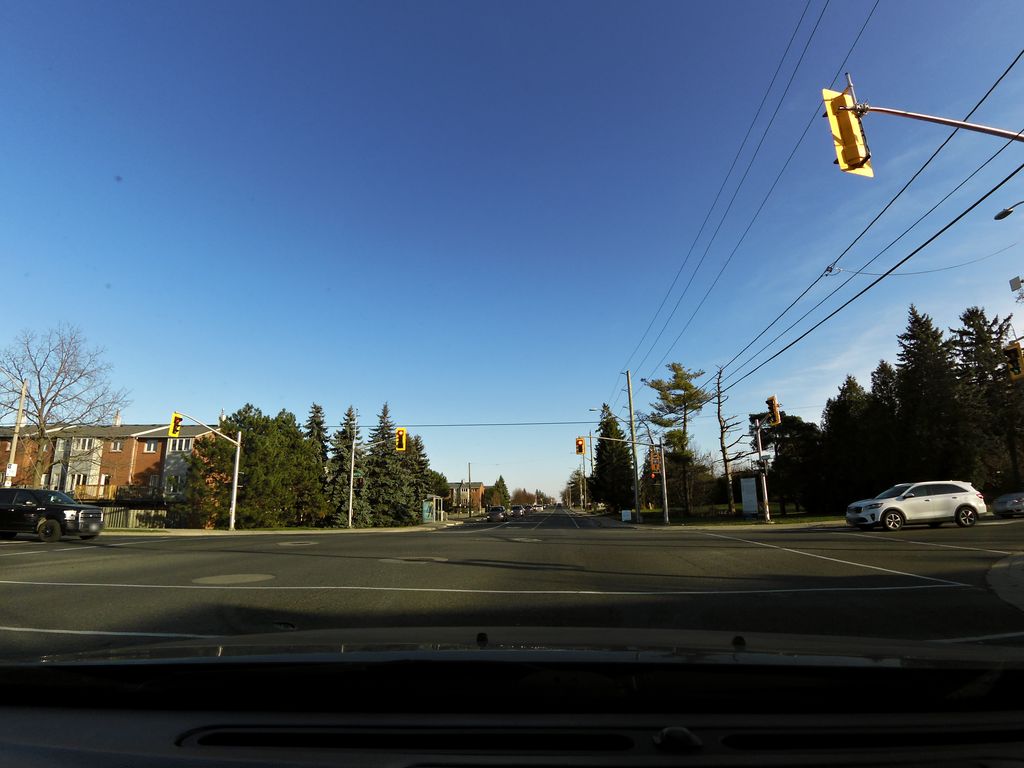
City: hamilton